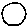
Label: circle